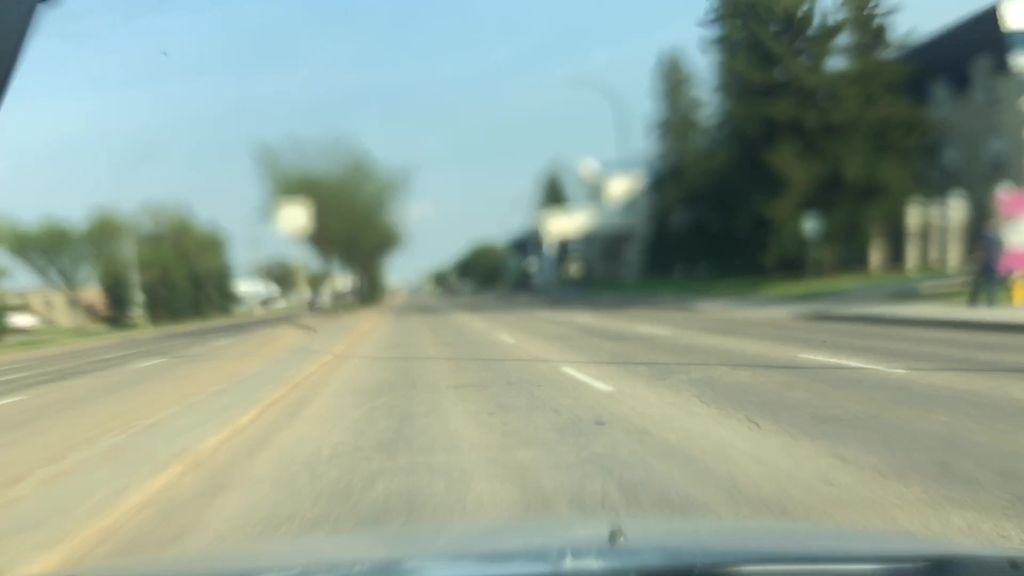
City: edmonton